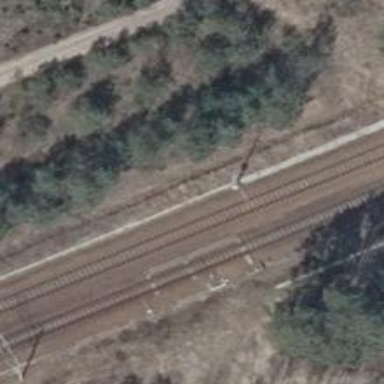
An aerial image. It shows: Railway switch with turnout to the right.